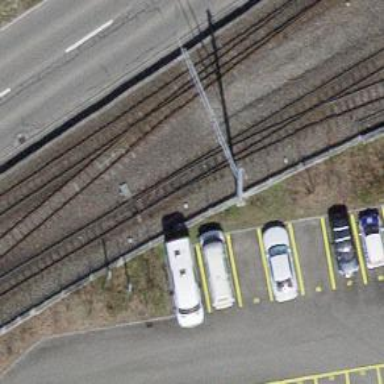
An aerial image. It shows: Narrow-gauge railway with electrified contact line.